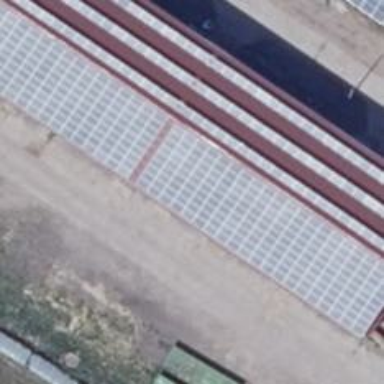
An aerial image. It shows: Solar photovoltaic panel generating electricity through small installation.